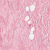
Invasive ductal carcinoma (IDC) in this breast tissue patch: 0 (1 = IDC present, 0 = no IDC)